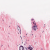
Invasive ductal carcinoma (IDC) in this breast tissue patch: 0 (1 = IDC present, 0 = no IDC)